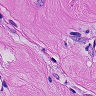
Metastatic tissue present: yes